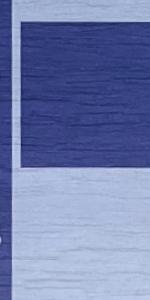
Label: Empty